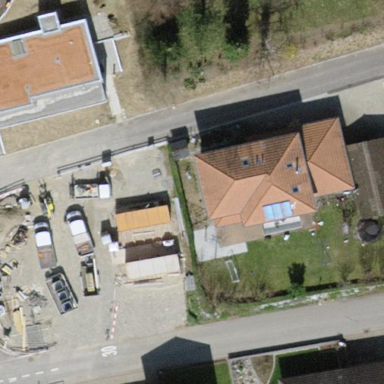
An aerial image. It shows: Building.